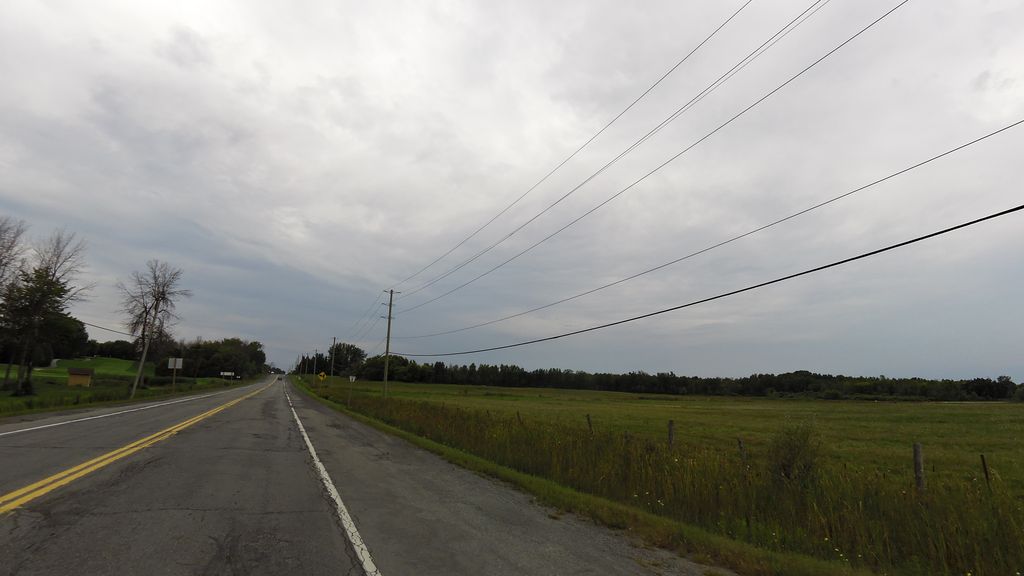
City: ottawa-gatineau